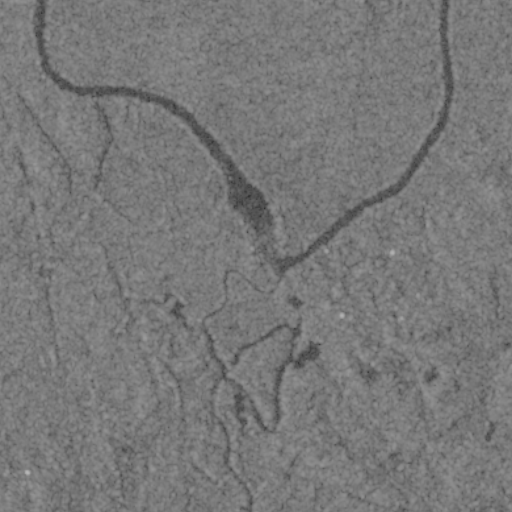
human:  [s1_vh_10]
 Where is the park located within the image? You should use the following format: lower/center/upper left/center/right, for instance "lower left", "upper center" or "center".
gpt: The park is located in the lower right of the image.
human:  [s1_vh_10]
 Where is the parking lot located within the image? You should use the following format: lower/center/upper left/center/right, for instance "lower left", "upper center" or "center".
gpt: The parking lot is located in the center of the image.
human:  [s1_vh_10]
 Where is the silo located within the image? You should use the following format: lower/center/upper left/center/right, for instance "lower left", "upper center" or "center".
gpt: The silo is located in the center left of the image.
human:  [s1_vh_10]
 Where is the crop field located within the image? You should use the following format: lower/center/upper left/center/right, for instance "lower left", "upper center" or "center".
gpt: There is no crop field in the image.

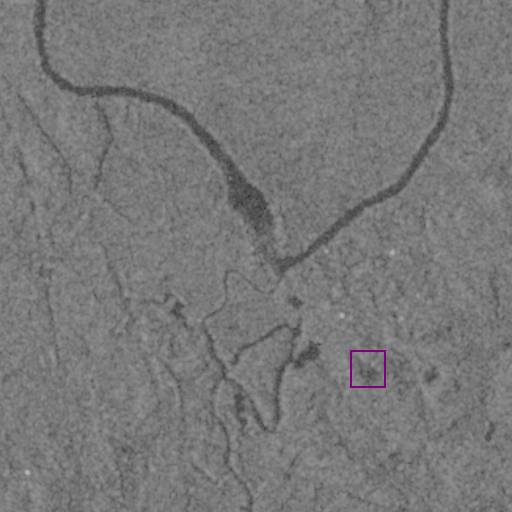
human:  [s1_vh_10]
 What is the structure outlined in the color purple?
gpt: The structure outlined in purple is a park.
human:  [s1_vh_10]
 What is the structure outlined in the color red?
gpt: There is no red outline.